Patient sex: M
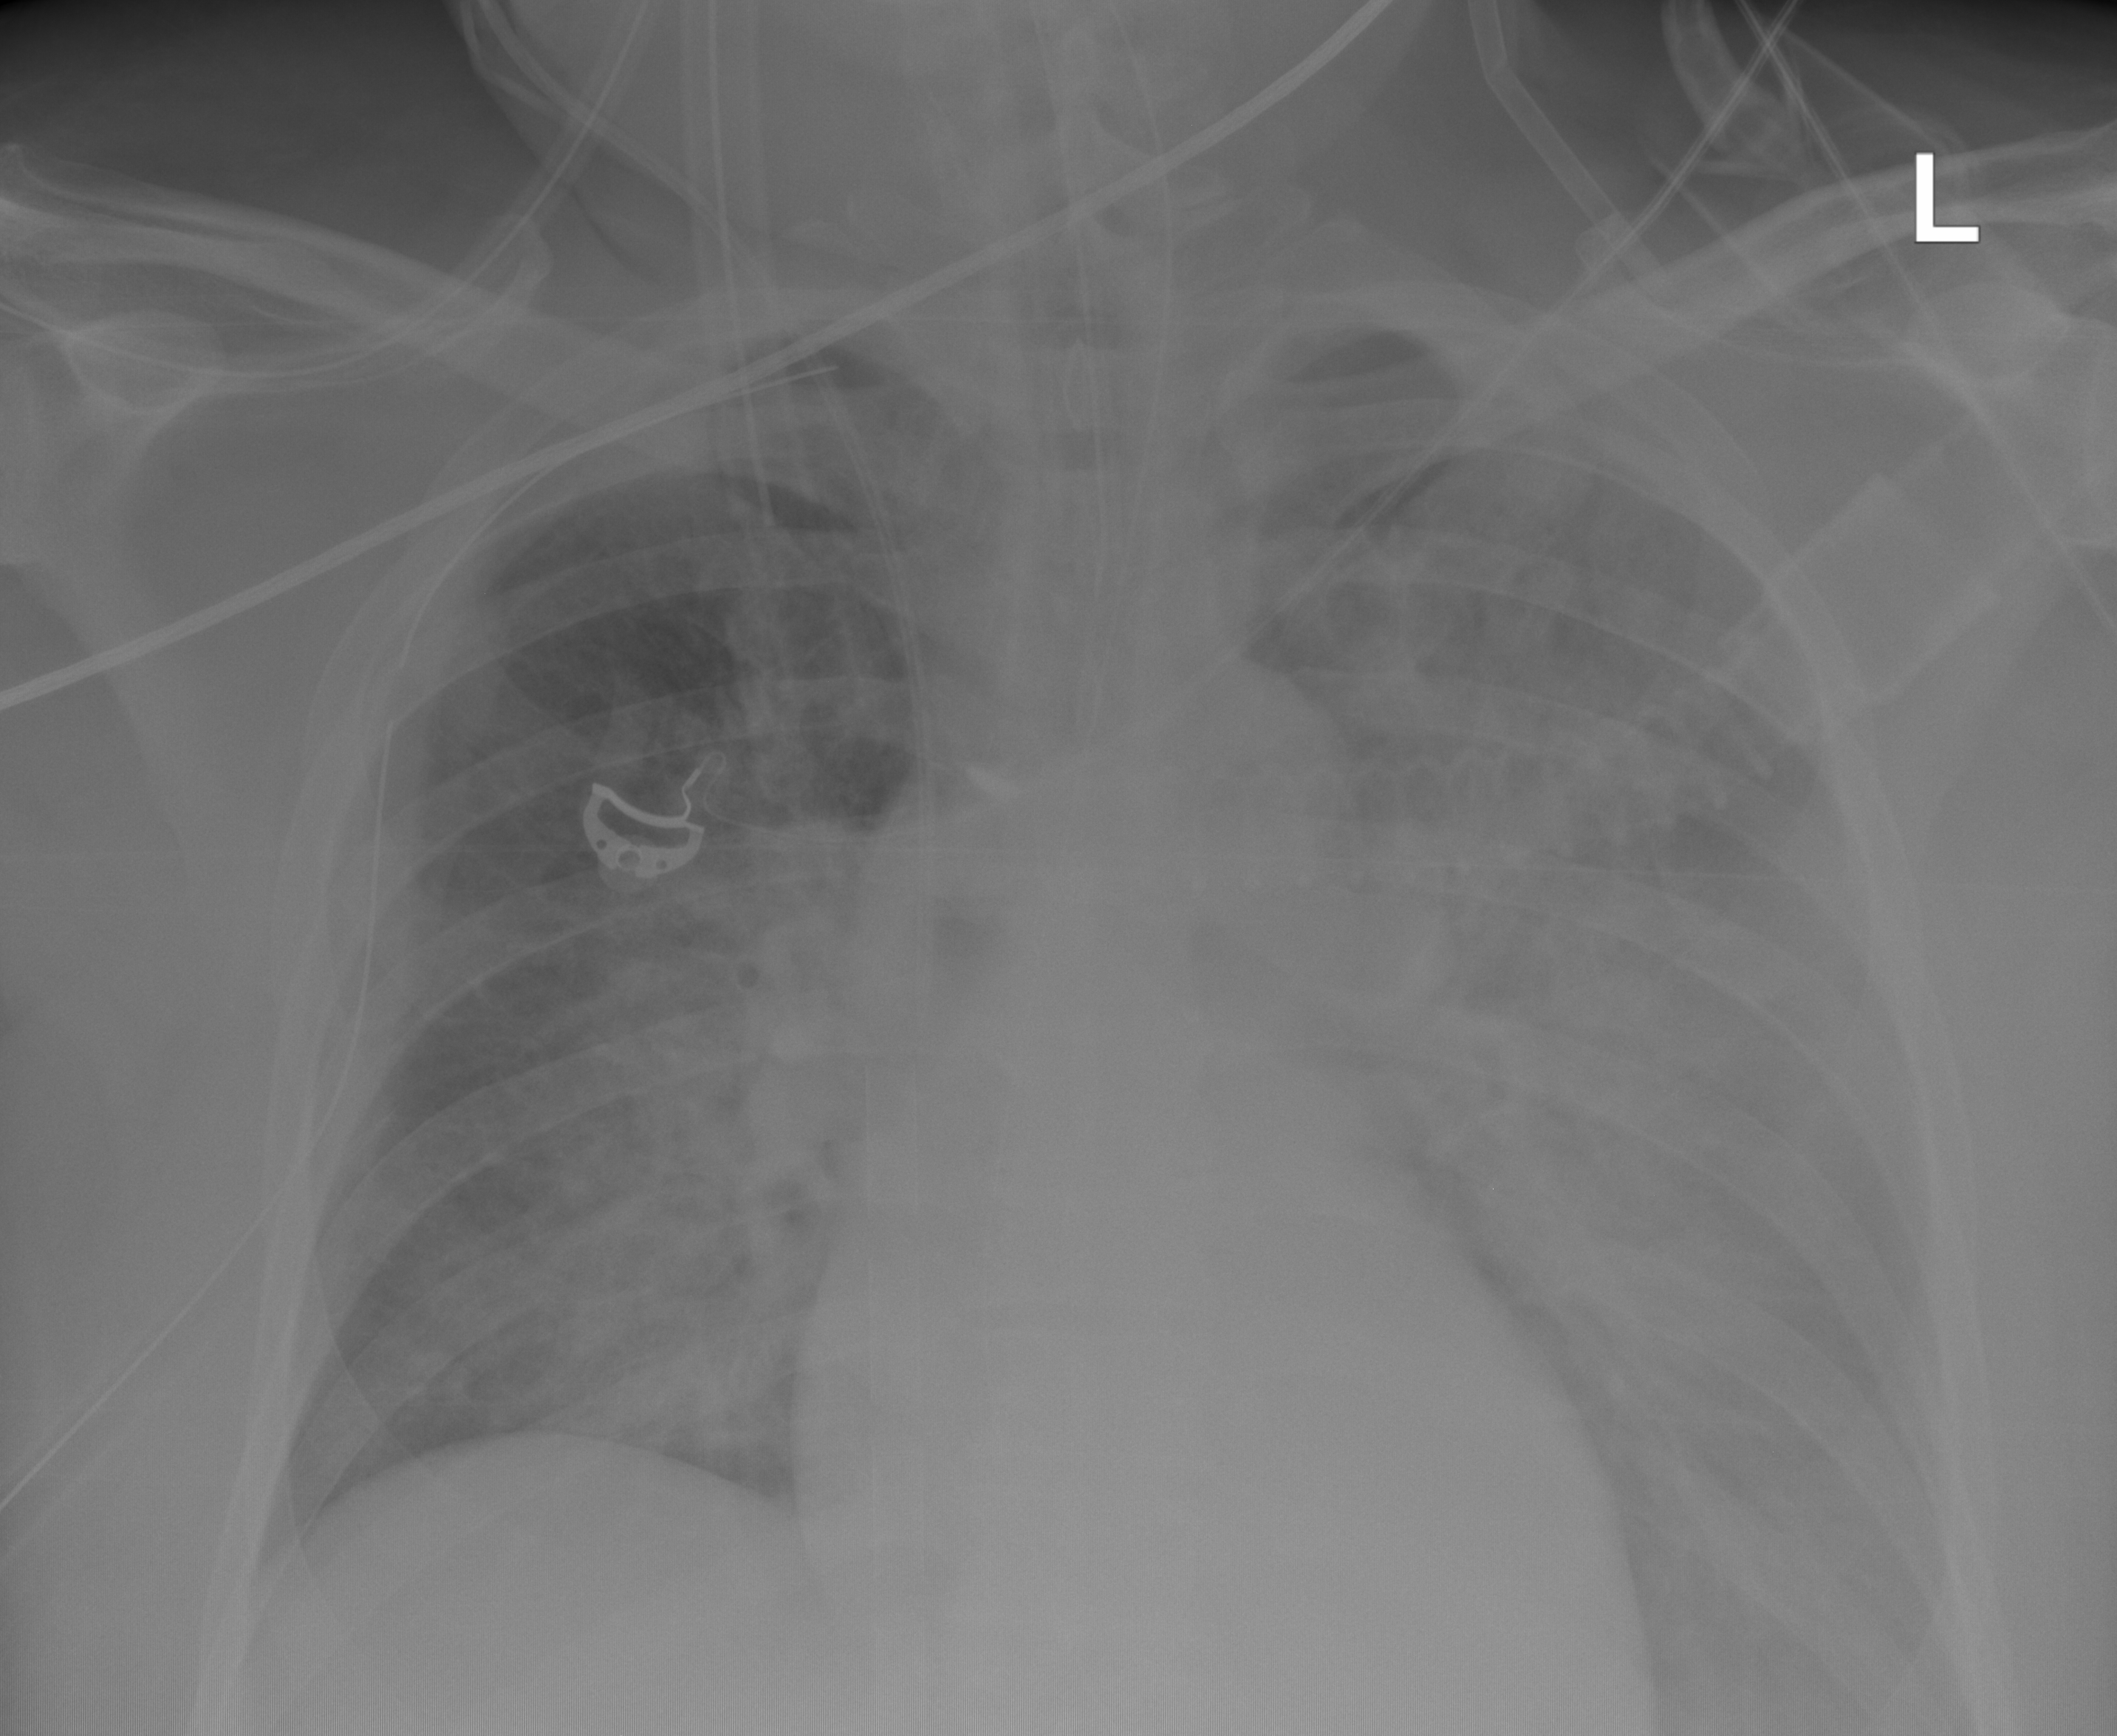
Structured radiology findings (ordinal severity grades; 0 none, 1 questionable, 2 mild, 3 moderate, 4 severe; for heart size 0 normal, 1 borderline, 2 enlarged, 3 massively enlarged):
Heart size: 2
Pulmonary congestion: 2
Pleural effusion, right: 0
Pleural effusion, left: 3
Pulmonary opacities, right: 3
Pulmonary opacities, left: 0
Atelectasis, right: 2
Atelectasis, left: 2